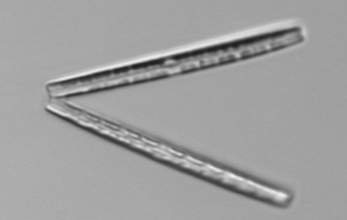
Label: Thalassionema